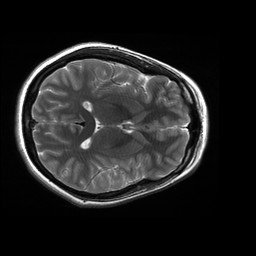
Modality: T2w
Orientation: axial
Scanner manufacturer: ge
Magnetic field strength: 3 T
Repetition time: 6.255 s
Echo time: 0.1014 s